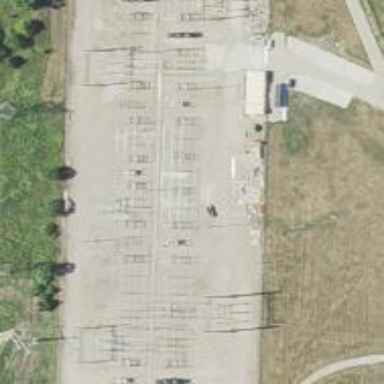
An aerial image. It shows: Substation surrounded by fence.